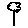
Label: flower